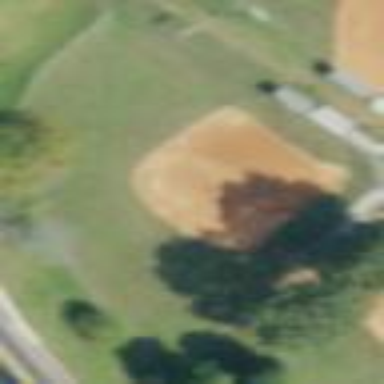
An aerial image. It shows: Baseball pitch for leisure land activities.